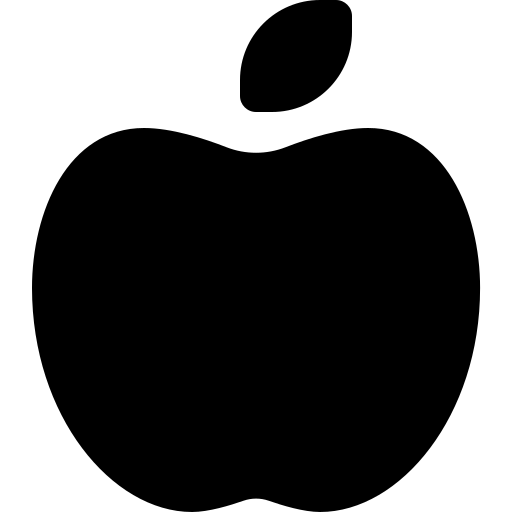
Tags: icon, FontAwesome, fa-icon, solid, apple, whole